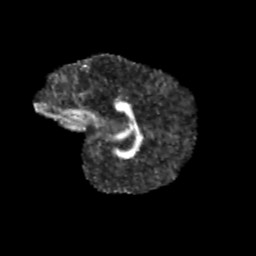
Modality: FA
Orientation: sagittal
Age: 9
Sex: female
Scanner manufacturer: siemens
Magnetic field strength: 3 T
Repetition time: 3.8 s
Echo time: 0.07 s